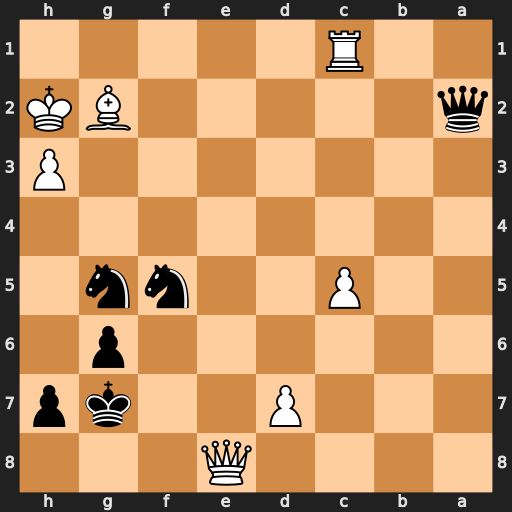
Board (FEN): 4Q3/3P2kp/6p1/2P2nn1/8/7P/q5BK/2R5
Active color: b
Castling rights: -
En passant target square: -
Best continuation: Nf3+ Kh1 Ng3#